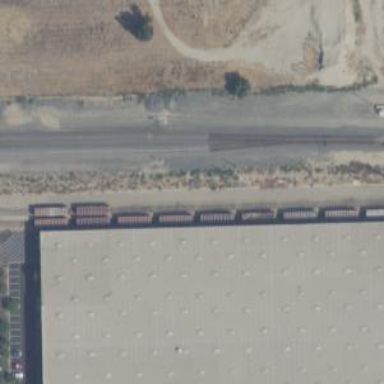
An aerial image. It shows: Railway siding for service.